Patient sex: F
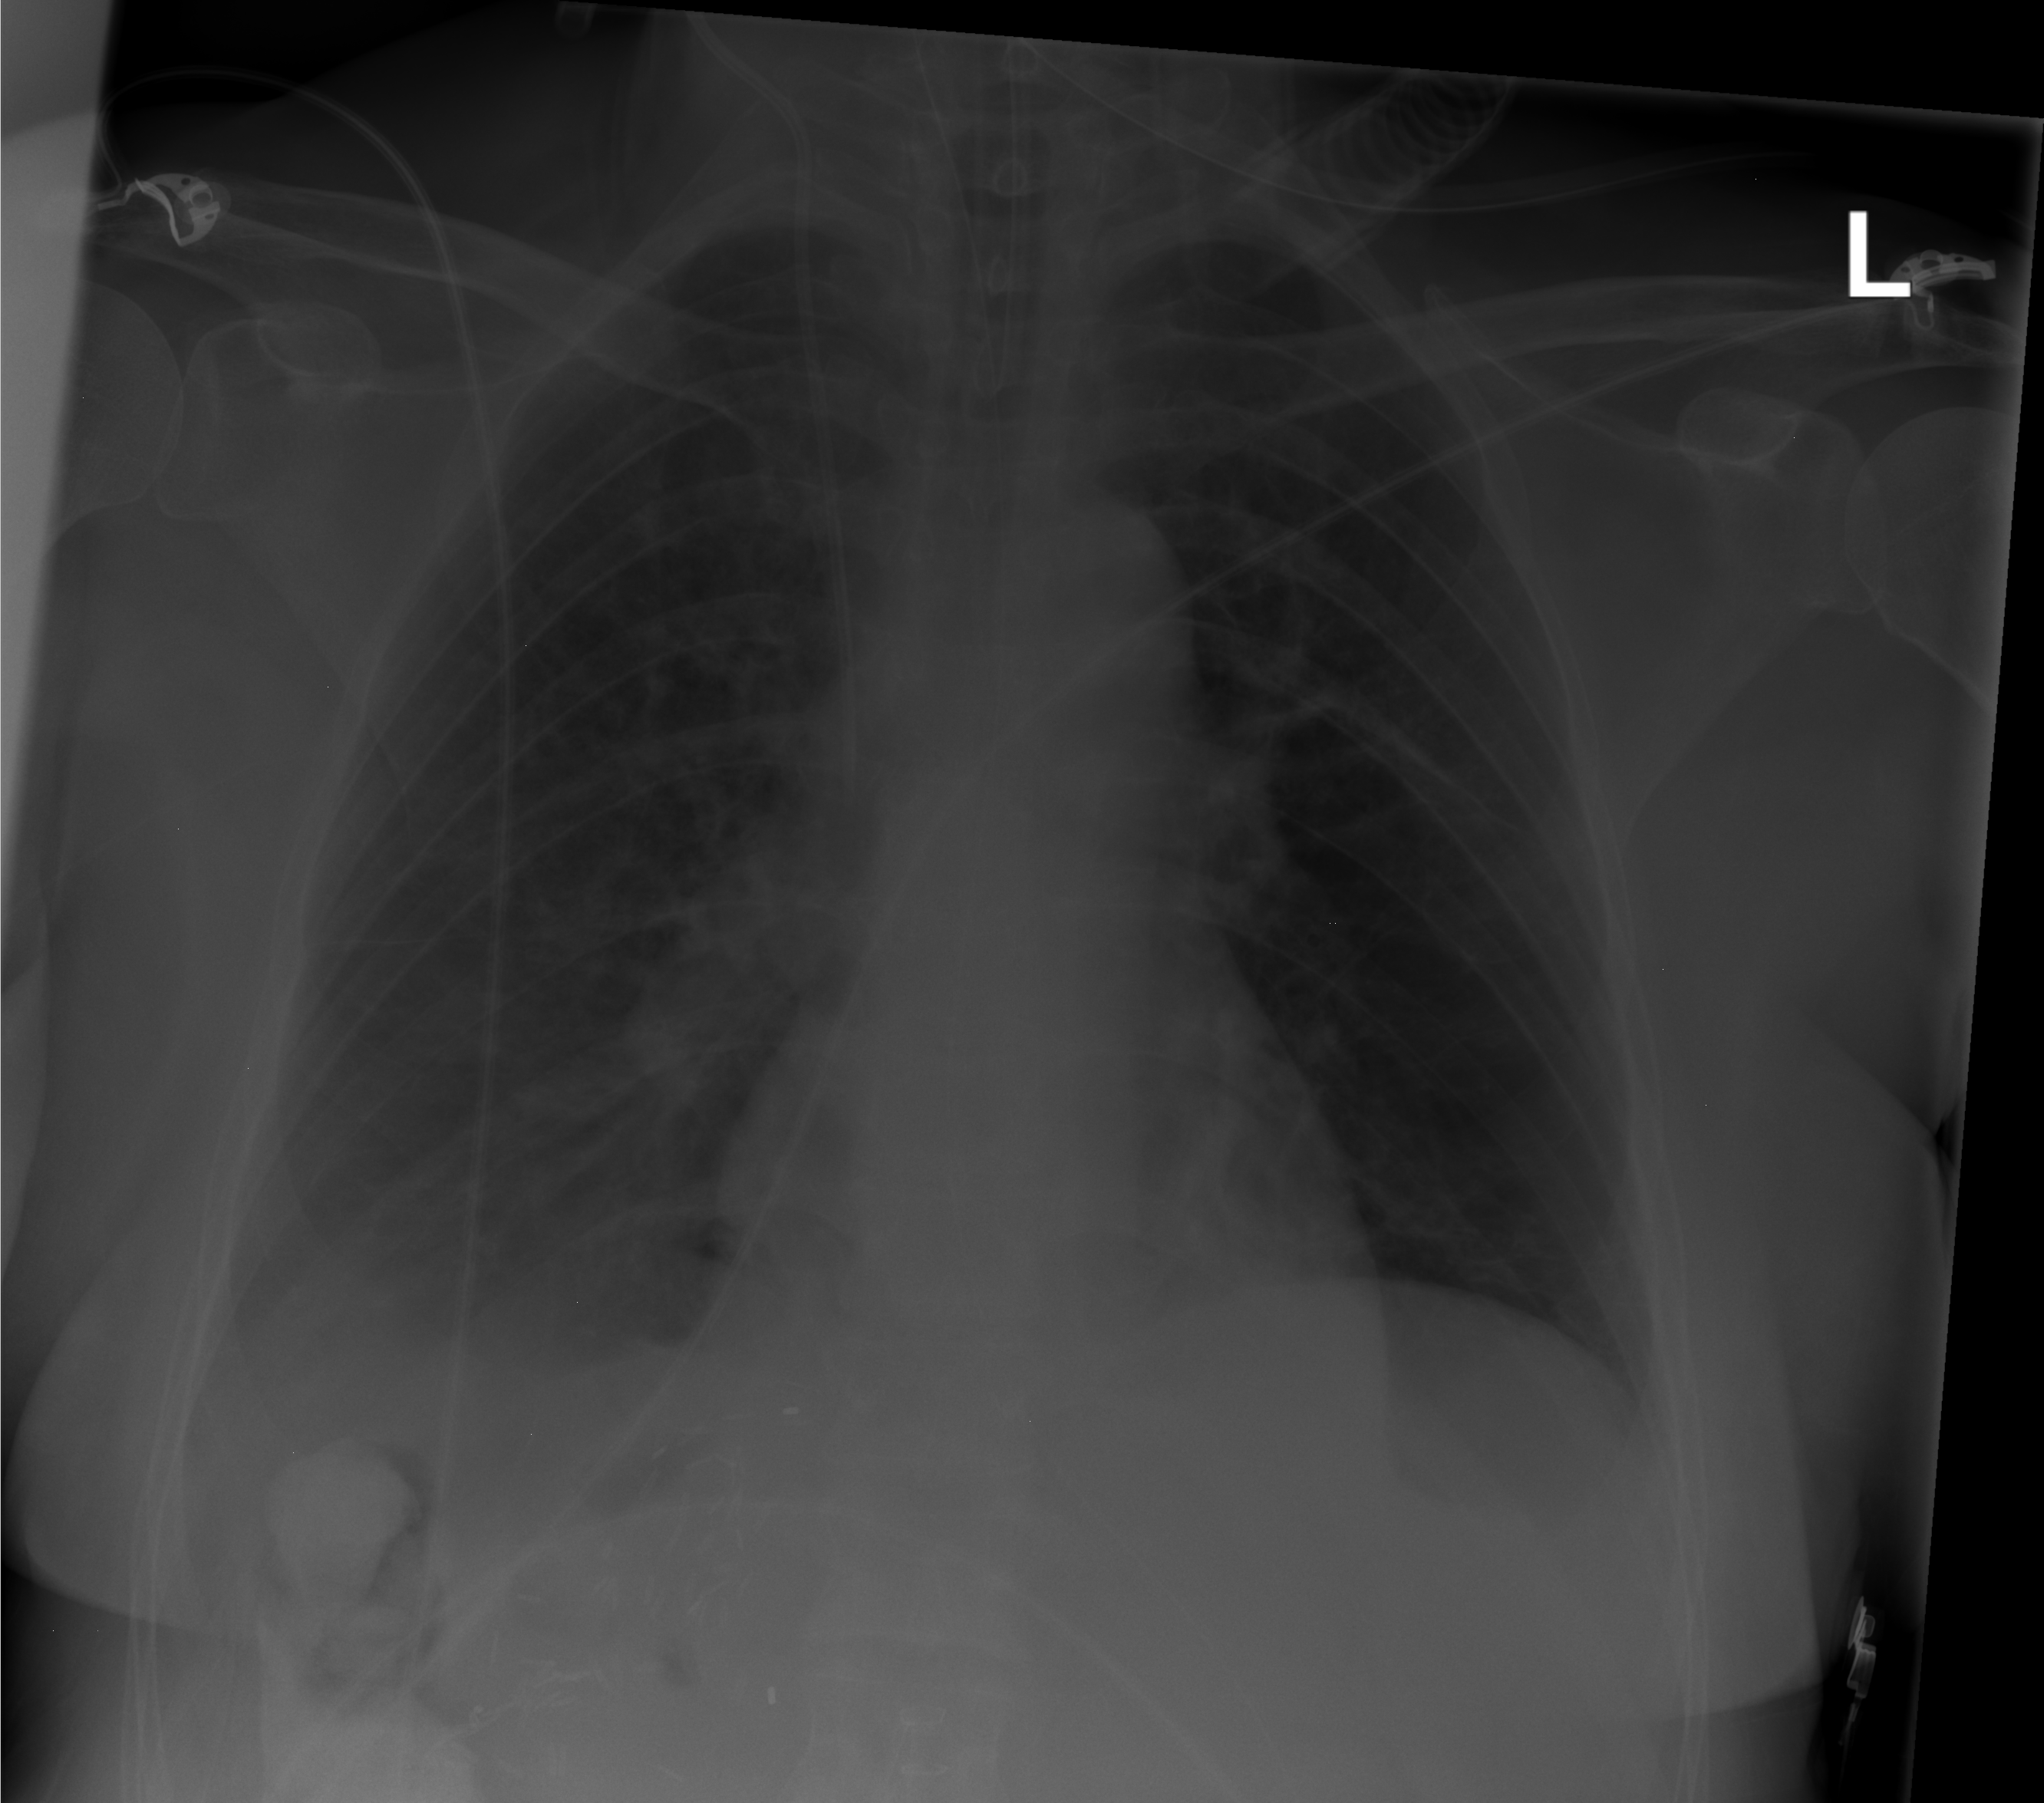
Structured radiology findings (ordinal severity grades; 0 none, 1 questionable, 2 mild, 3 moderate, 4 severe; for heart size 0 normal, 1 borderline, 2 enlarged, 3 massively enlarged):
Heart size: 0
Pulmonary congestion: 1
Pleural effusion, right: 2
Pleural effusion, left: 2
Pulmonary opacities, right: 2
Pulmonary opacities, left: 0
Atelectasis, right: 2
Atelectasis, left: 0